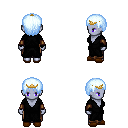
a pixel art fantasy rpg character, female body template, dark elf, purple skin, gray robe, robe skirt, white cyan plain hairstyle, gold tiara, cloth bracers, brown slippers, four views (front, back, left, right), 2x2 character sprite sheet, small pixel art, hard edges, no anti-aliasing